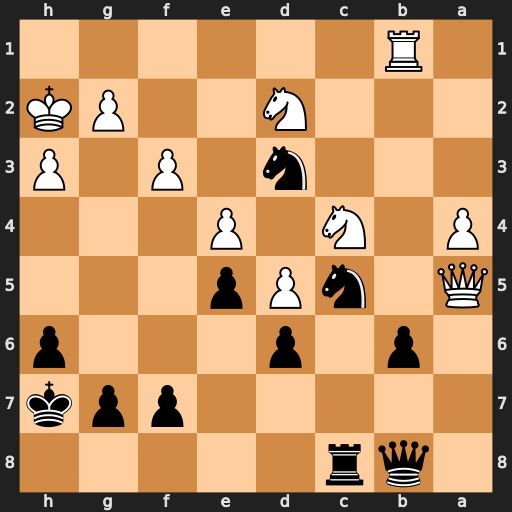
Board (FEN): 1qr5/5ppk/1p1p3p/Q1nPp3/P1N1P3/3n1P1P/3N2PK/1R6
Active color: b
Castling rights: -
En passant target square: -
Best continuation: bxa5 Rxb8 Rxb8